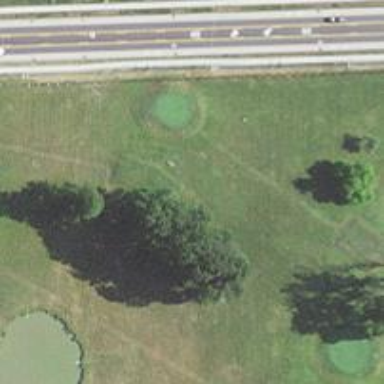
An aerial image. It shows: Golf tee.